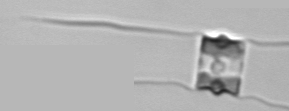
Label: Chaetoceros_didymus